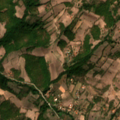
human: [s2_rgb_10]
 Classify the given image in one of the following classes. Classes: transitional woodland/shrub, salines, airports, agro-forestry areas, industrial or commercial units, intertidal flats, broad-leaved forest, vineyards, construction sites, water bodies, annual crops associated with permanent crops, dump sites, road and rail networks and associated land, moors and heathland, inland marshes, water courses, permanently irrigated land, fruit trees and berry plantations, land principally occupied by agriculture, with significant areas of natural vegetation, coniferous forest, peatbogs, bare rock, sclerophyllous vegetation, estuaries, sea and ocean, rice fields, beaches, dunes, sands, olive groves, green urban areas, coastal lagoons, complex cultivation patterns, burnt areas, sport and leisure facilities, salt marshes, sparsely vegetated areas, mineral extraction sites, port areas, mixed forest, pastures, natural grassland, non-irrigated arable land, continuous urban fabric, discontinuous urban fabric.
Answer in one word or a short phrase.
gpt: complex cultivation patterns, land principally occupied by agriculture, with significant areas of natural vegetation, broad-leaved forest